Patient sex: F
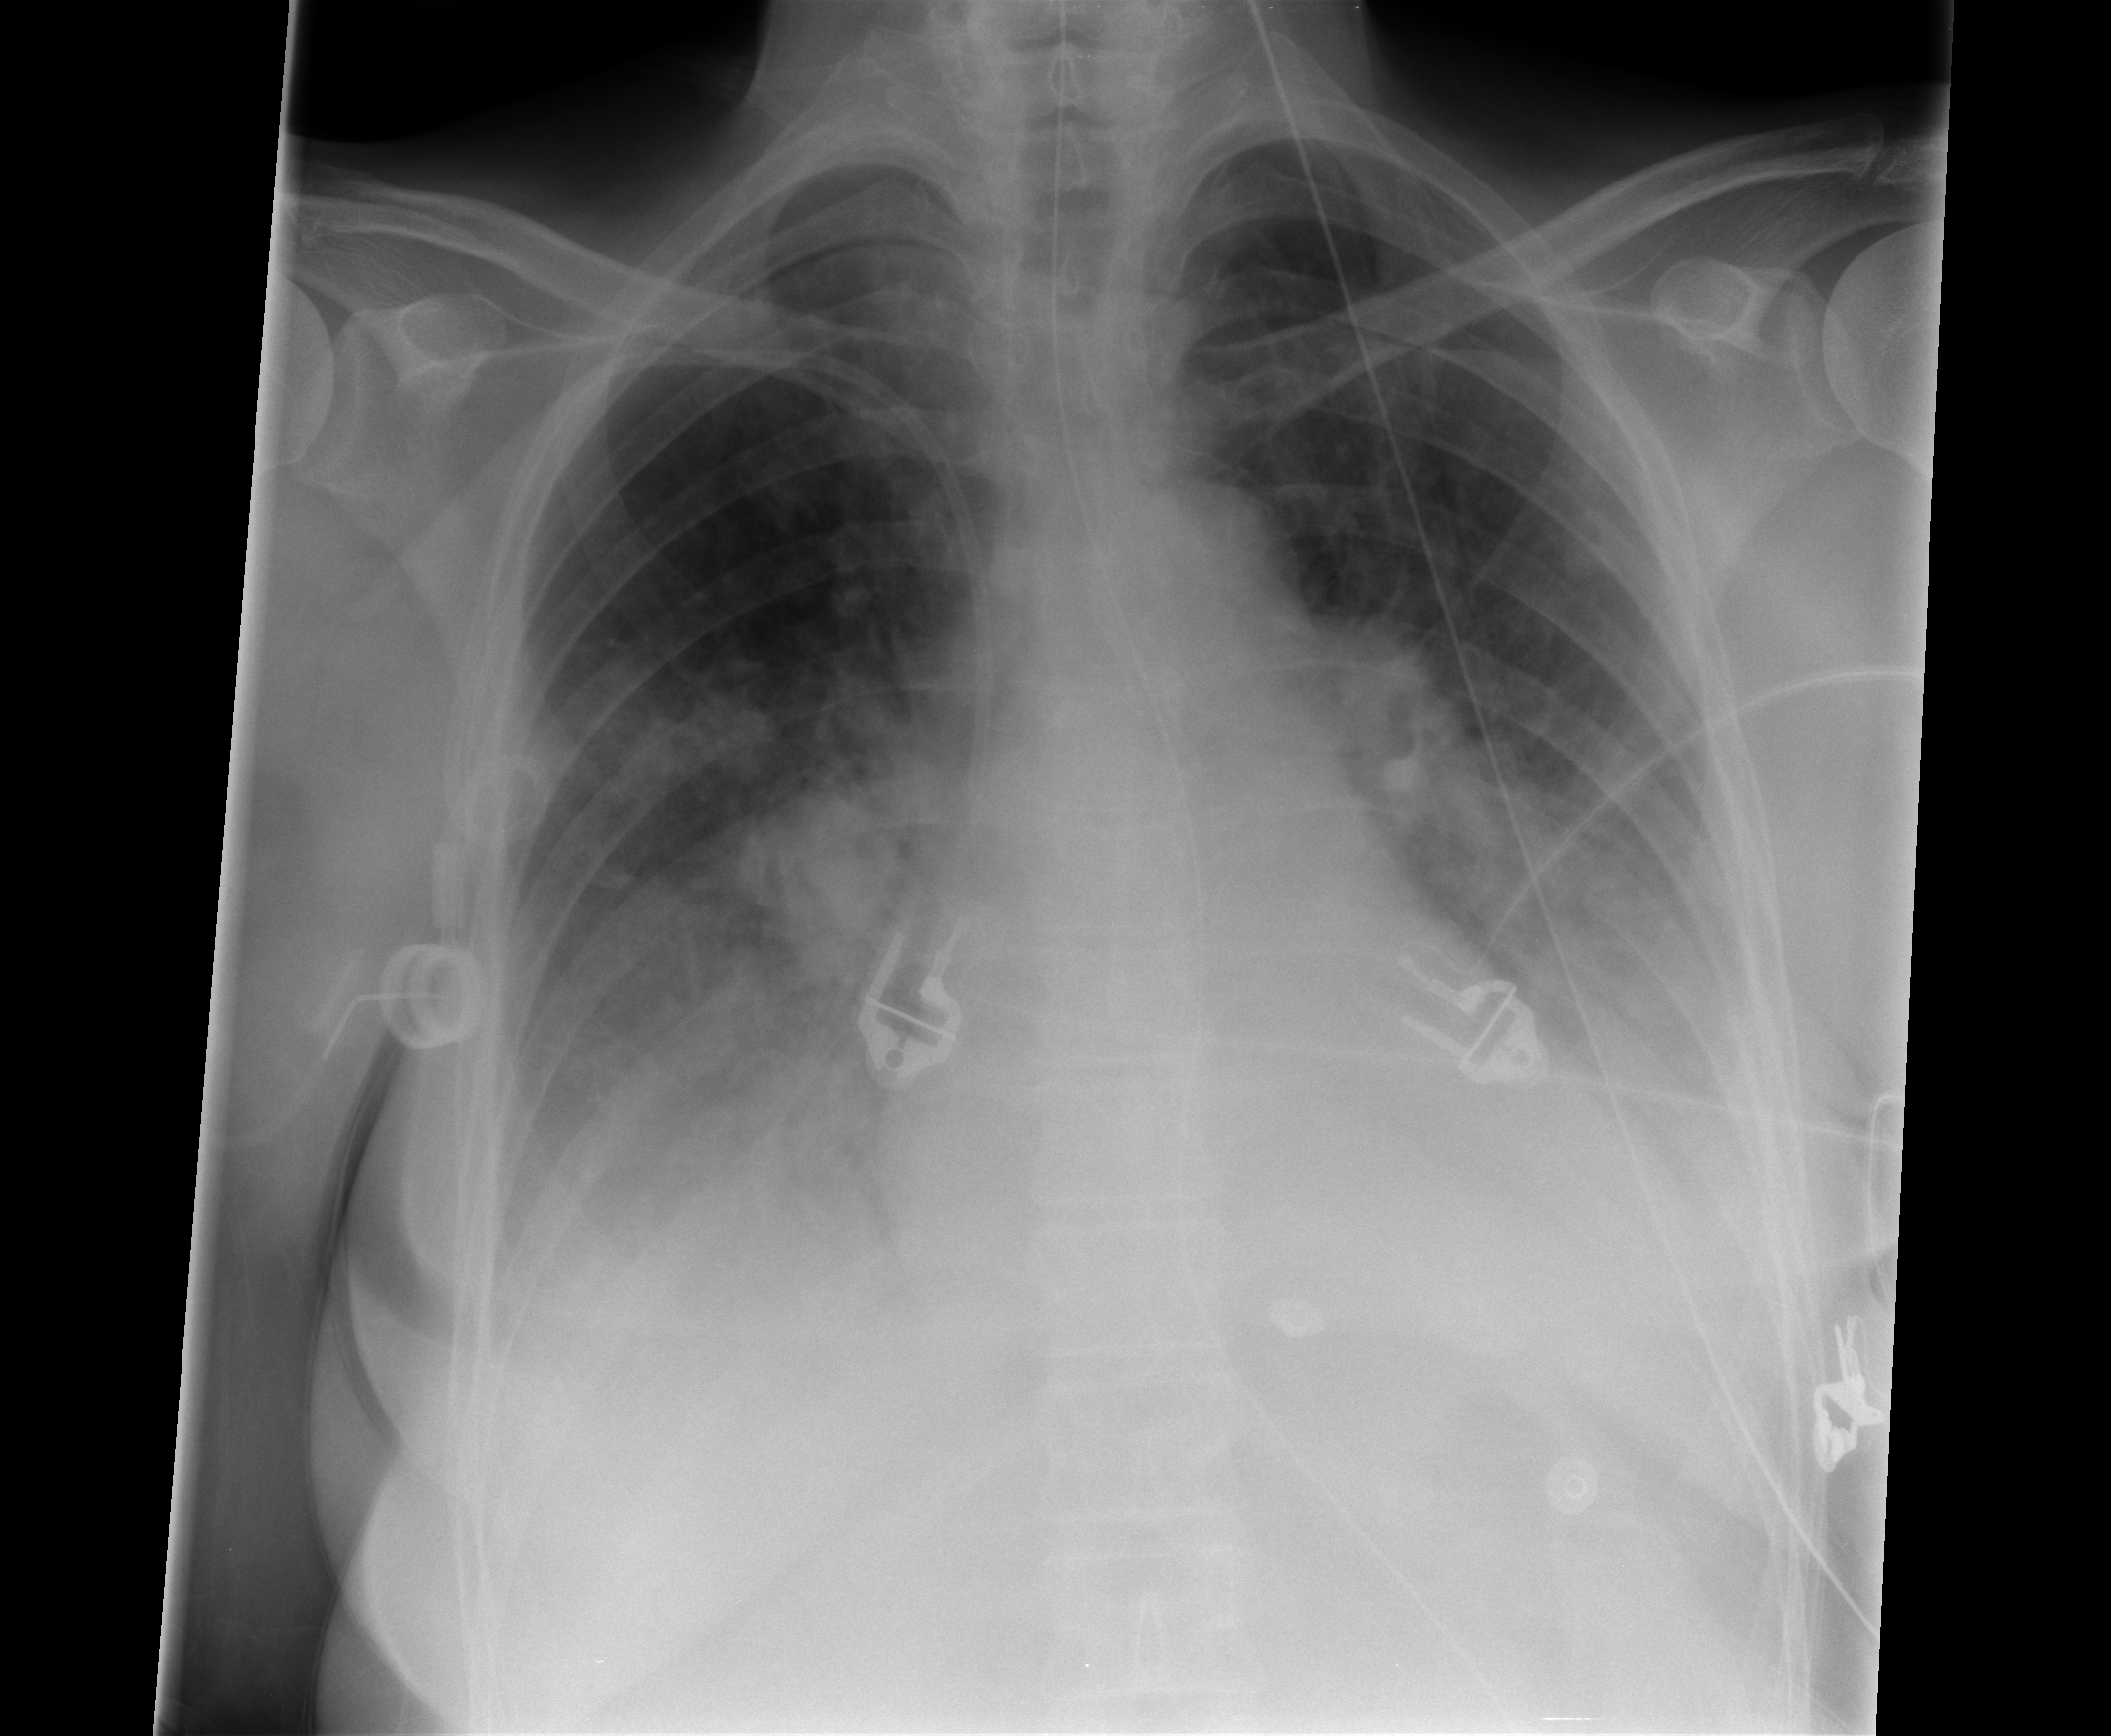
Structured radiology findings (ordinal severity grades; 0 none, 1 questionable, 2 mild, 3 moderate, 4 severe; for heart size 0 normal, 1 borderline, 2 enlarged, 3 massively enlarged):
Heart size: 0
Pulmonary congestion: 2
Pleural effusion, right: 2
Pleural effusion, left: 2
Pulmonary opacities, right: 0
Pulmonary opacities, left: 0
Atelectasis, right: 2
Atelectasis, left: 2